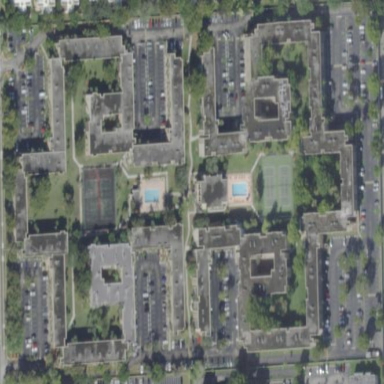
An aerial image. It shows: Condominium within residential area.